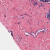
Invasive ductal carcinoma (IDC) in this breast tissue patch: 0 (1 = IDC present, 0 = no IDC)